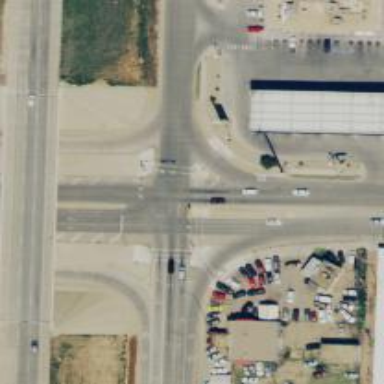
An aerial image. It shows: Secondary link road.